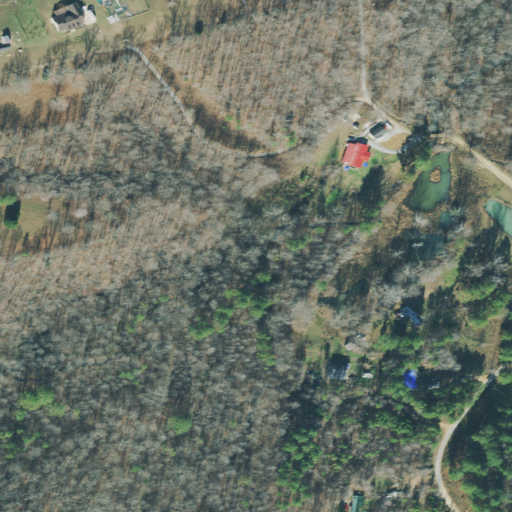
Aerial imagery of valley in Tennessee named Levi Hollow containing deciduous forest, pasture, open development, grassland, shrub, mixed forest, and low intensity development